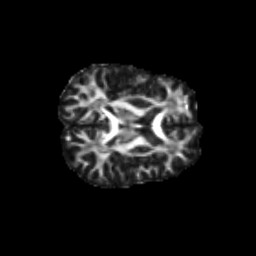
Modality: FA
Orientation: axial
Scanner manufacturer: siemens
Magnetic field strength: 3 T
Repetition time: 9.2 s
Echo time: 0.084 s